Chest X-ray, PA view. Patient: 27 years old, sex M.
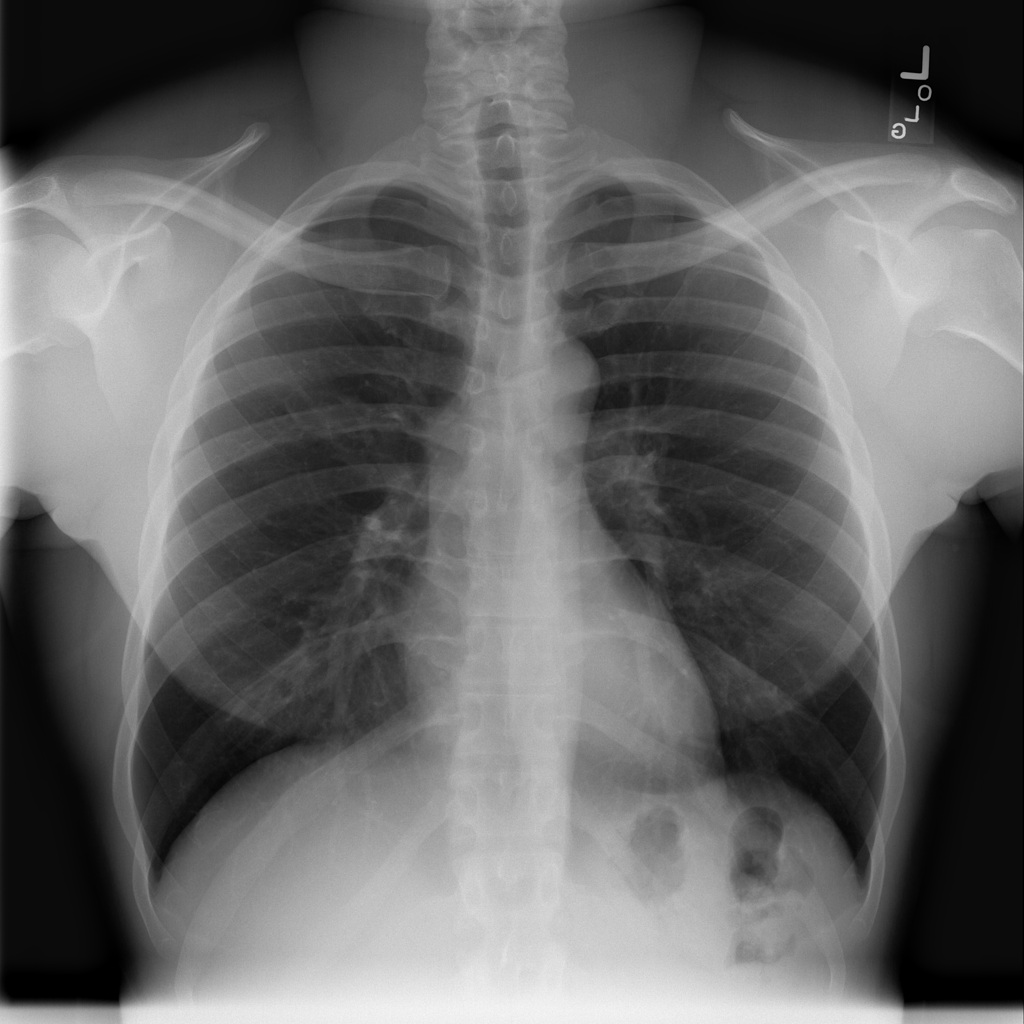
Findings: No Finding